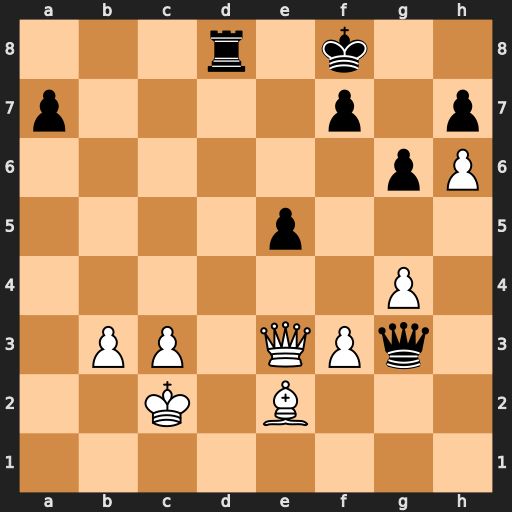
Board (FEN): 3r1k2/p4p1p/6pP/4p3/6P1/1PP1QPq1/2K1B3/8
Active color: w
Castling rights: -
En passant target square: -
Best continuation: Qc5+ Kg8 Qe7 Rd2+ Kxd2